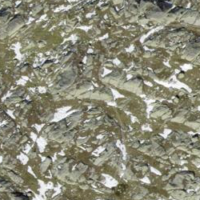
EUNIS habitat code: 31
Species observed at this site:
Silene acaulis